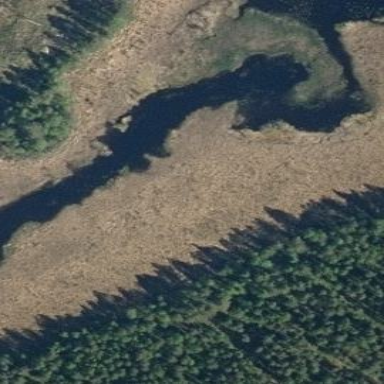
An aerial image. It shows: Marshy wetland area.